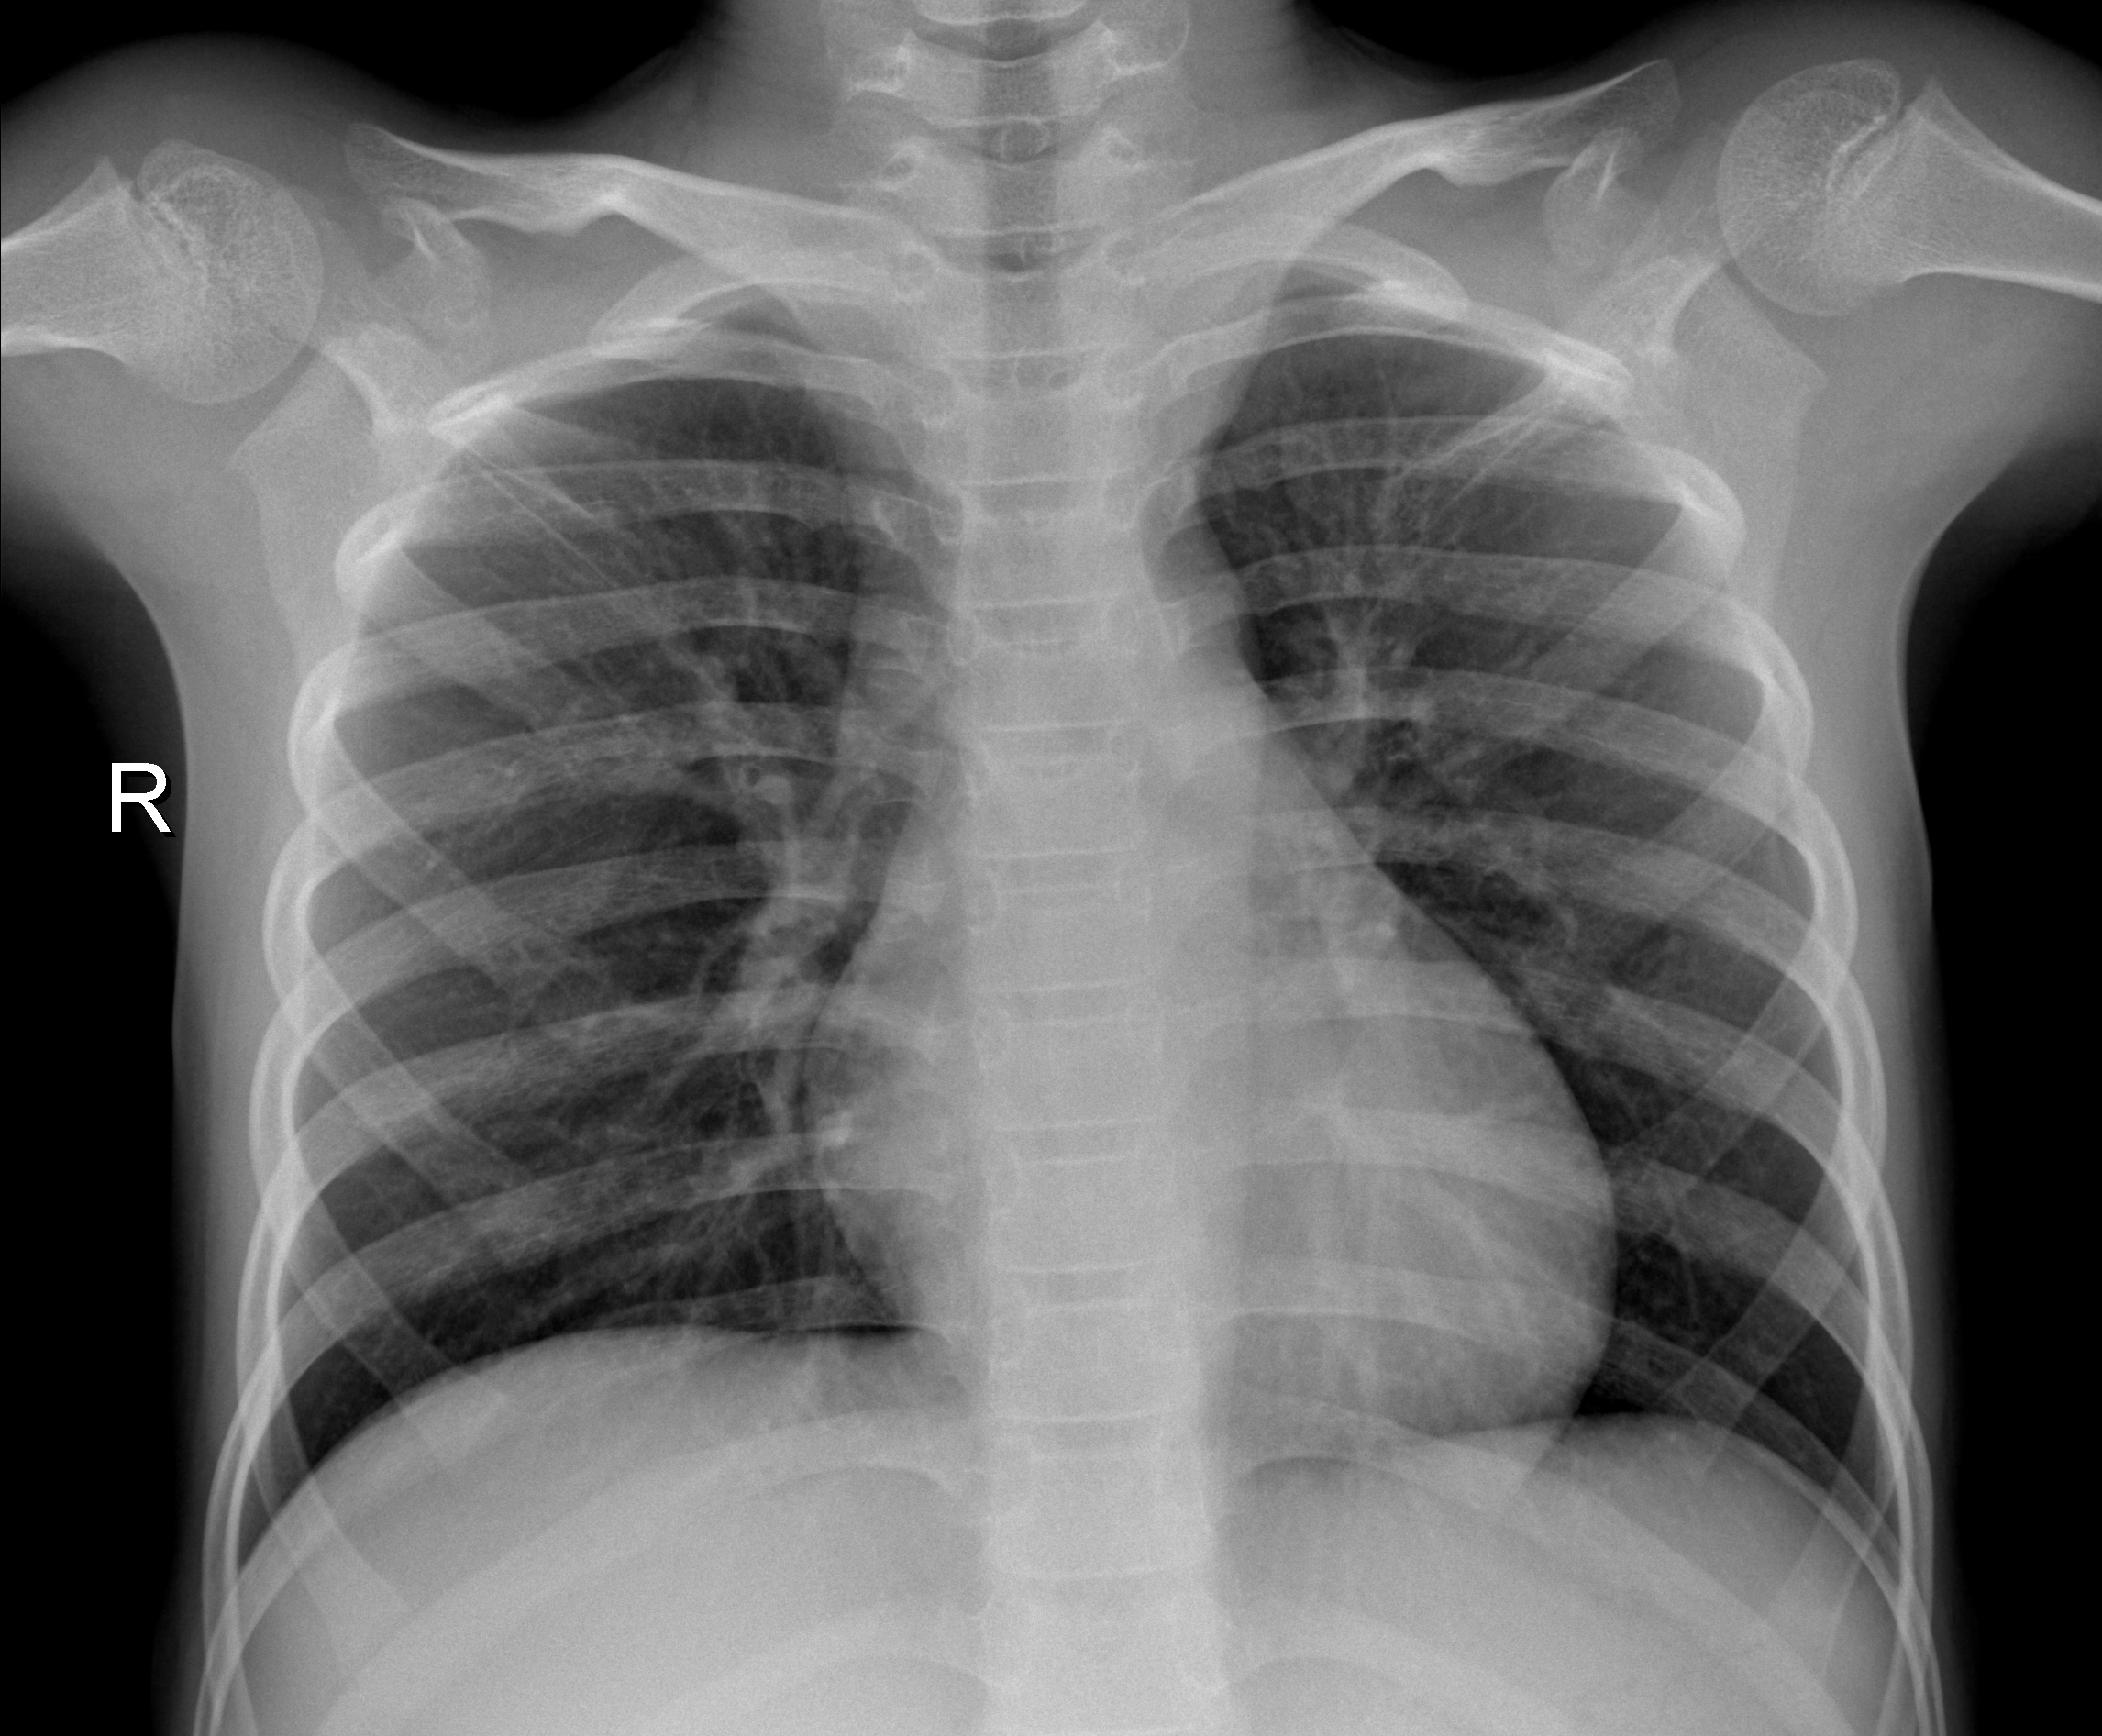
Diagnosis: NORMAL